Question: Two tiles SORT and REMINDER and having Sub Item as shown in image.
I have tried this by using Listview but nothing made up like this.

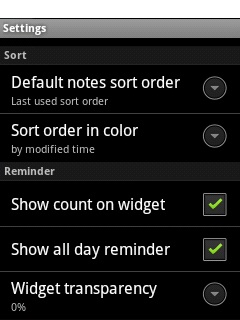
Answer: That is easy with Shared Preferences, take a look at <URL> tutorial
In brief: for all Preference Category you have the possibility to add a title, in your case SORT and REMINDER.